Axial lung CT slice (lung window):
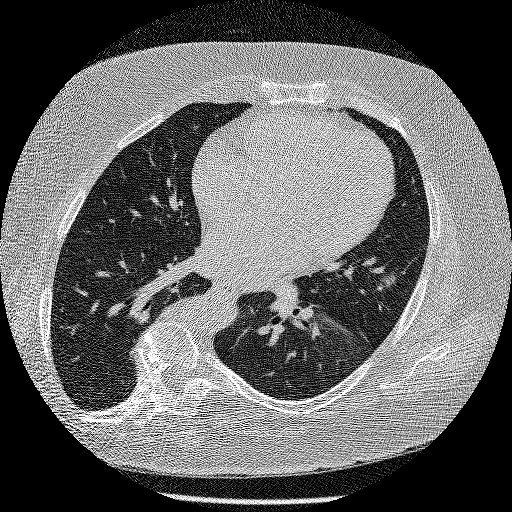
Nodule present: yes
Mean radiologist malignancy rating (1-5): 3